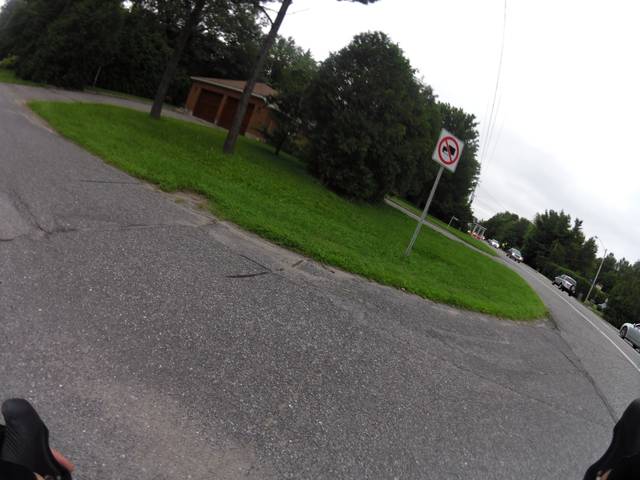
Region: Canada
Coordinates: 45.322, -75.717